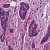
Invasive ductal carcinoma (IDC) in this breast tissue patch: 0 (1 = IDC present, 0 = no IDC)